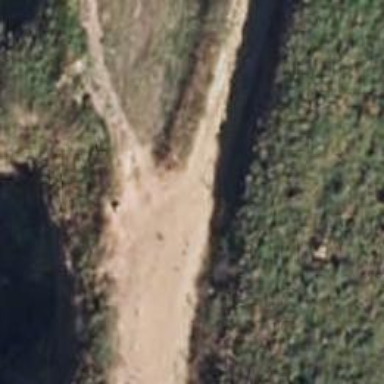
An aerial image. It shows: Dirt track road with grade2 tracktype.